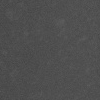
Atmospheric dust classification: dusty